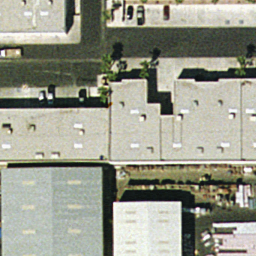
Label: buildings